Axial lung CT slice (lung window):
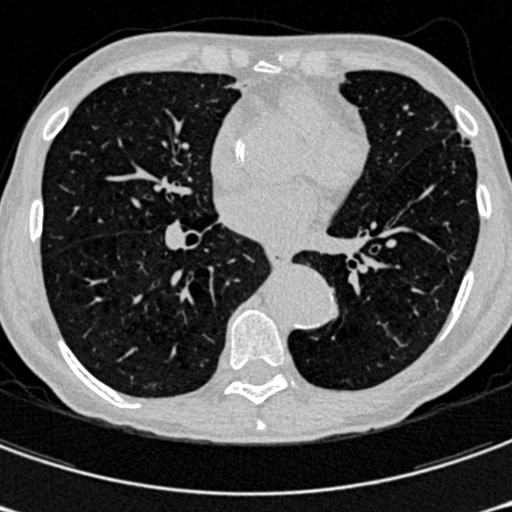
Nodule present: no